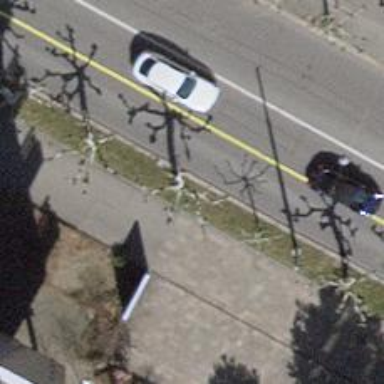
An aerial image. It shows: Tree-lined avenue.